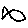
Label: fish